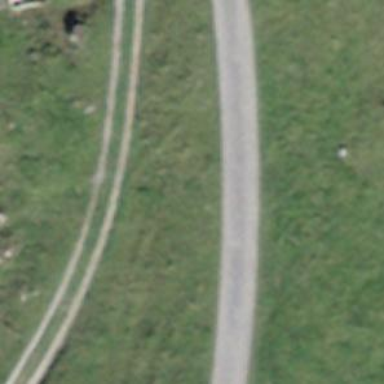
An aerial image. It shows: Unclassified road.